Question: >
<URL>
I've always heard that using tables for layout was a . To my understanding, you were supposed to use 'div's' and 'span's' for layout.
I've been working on a site recently that has a lot of information that is directly side-by-side. 'Div's' take up an entire line. Setting them to do otherwise in the CSS is annoying. If it is this hard to support, are 'div's' actually made for this?
Tables just seem like the overall solution for it all. What are the downsides of using Tables vs. 'div's' and 'span's'?
For instance, I used tables to layout this here:

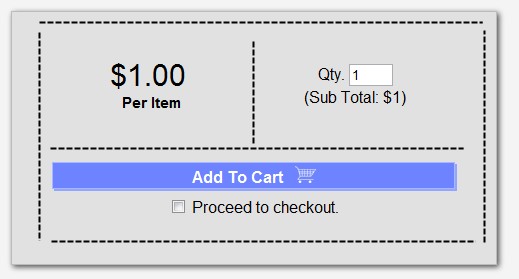
Answer: Tables should be used to display tabulair data. For other cases, use 'div''s and 'span''s.
You've just edited your answer, and included your lay-out. Don't use tables!
For readability, your code should look like this:
'''
<div class="cart">
<div class="price"></div>
<div class="quantity"></div>
<div class="pay"></div>
</div>
'''
Compare that lay-out to:
'<table>...<tr><td></td>....</table>'
When one views the source of the first lay-out, he can get meaningful information from it. When viewing the source of the second option, on the other hand...
## EDIT2 - Layout example
When creating a dynamic webshop, you should also take users who have disabled JavaScript into account. <URL>
I have created one '<form>' container element, in case the user has disabled JavaScript. Inside the form, I've added the lay-out. See the fiddle for the application logic.